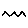
Label: zigzag